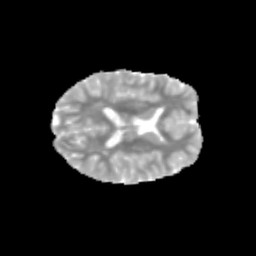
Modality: MD
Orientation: axial
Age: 13
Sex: female
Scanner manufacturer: siemens
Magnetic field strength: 3 T
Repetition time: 3.8 s
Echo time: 0.07 s